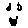
Label: smiley face